Question: I'm using <URL> to improve my tab completion. When I press it now renders out like this:

You'll notice it spits out the type of completion at the top.
I don't think the categories/types are all supposed to lumped up at the top though; I think each of the commands should be below their respective category. Can I customize zsh to do this? How?
I must admit I don't know which of those 'zstyle' commands is causing this behaviour. I'll paste the relevant bit of the script below in case the link goes down:
'''
# Completion caching
zstyle ':completion::complete:*' use-cache on
zstyle ':completion::complete:*' cache-path .zcache
zstyle ':completion:*💿*' ignore-parents parent pwd
#Completion Options
zstyle ':completion:*:match:*' original only
zstyle ':completion::prefix-1:*' completer _complete
zstyle ':completion:predict:*' completer _complete
zstyle ':completion:incremental:*' completer _complete _correct
zstyle ':completion:*' completer _complete _prefix _correct _prefix _match _approximate
# Path Expansion
zstyle ':completion:*' expand 'yes'
zstyle ':completion:*' squeeze-shlashes 'yes'
zstyle ':completion::complete:*' '\'
zstyle ':completion:*:*:*:default' menu yes select
zstyle ':completion:*:*:default' force-list always
# GNU Colors Xu Yao /etc/DIR_COLORSWen Jian Fou Ze Zi Dong Bu Quan Shi Hou Xuan Cai Dan Zhong De Xuan Xiang Bu Neng Cai Se Xian Shi
[ -f /etc/DIR_COLORS ] && eval $(dircolors -b /etc/DIR_COLORS)
export ZLSCOLORS="${LS_COLORS}"
zmodload zsh/complist
zstyle ':completion:*' list-colors ${(s.:.)LS_COLORS}
zstyle ':completion:*:*:kill:*:processes' list-colors '=(#b) #([0-9]#)*=0=01;31'
zstyle ':completion:*' completer _complete _match _approximate
zstyle ':completion:*:match:*' original only
zstyle ':completion:*:approximate:*' max-errors 1 numeric
compdef pkill=kill
compdef pkill=killall
zstyle ':completion:*:*:kill:*' menu yes select
zstyle ':completion:*:processes' command 'ps -au$USER'
# Group matches and Describe
zstyle ':completion:*:matches' group 'yes'
zstyle ':completion:*:options' description 'yes'
zstyle ':completion:*:options' auto-description '%d'
zstyle ':completion:*:descriptions' format $'\e[01;33m -- %d --\e[0m'
zstyle ':completion:*:messages' format $'\e[01;35m -- %d --\e[0m'
zstyle ':completion:*:warnings' format $'\e[01;31m -- No Matches Found --\e[0m'
'''
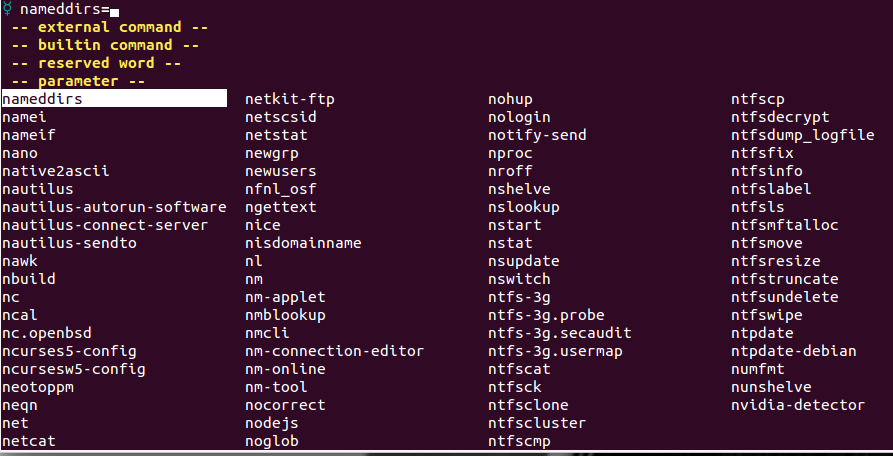
Answer: This one should work:
'''
zstyle ':completion:*' group-name ''
'''